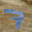
Label: 7